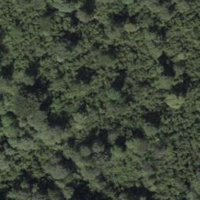
EUNIS habitat code: 41
Species observed at this site:
Chorthippus brunneus